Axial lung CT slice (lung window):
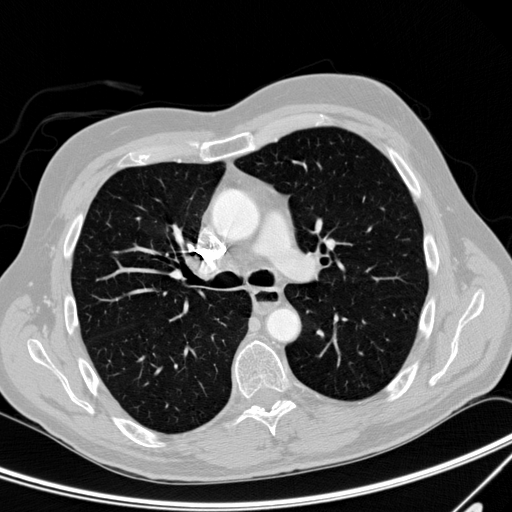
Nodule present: no